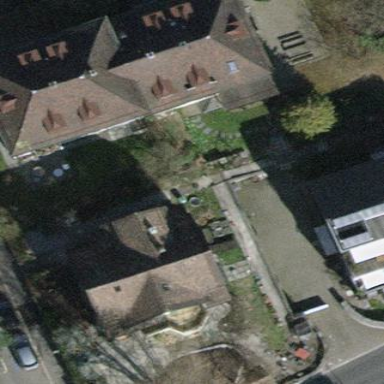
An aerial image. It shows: View of roof of building.